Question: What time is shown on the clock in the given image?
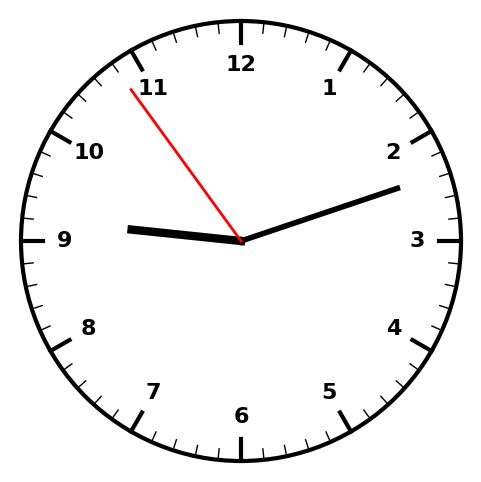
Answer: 09:11:54